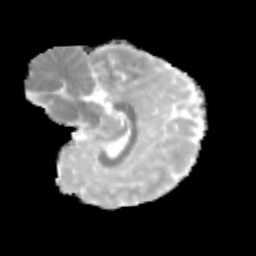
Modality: MD
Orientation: sagittal
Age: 11
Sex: male
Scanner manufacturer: siemens
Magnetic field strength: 3 T
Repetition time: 3.8 s
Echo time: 0.07 s